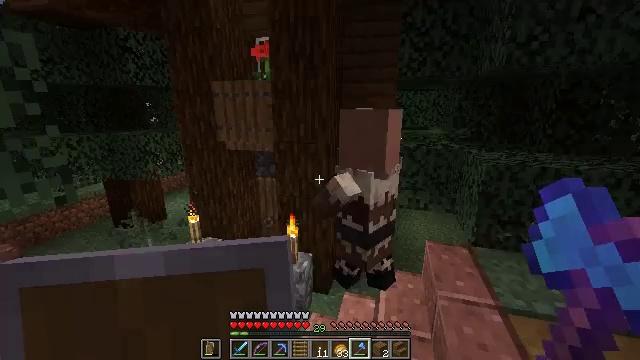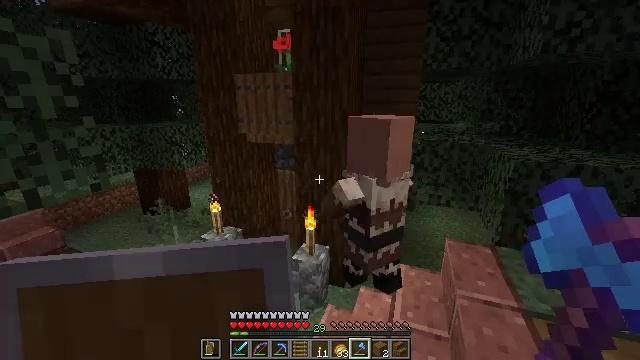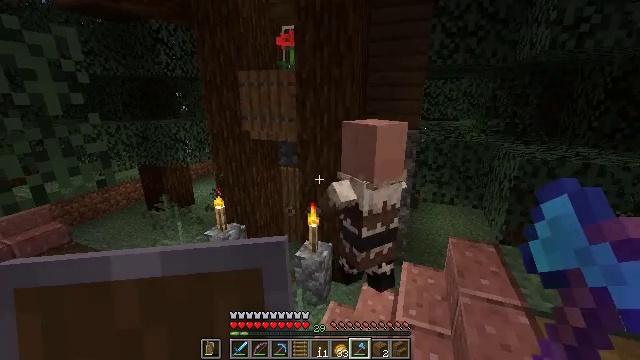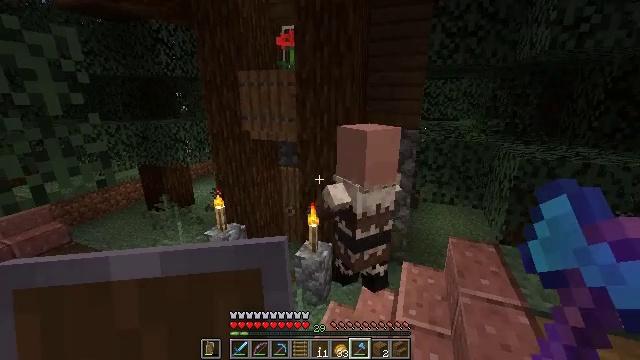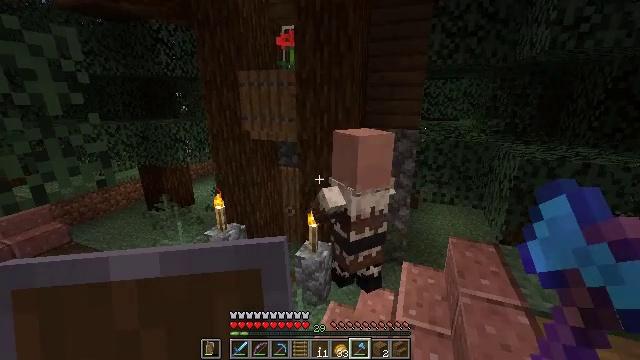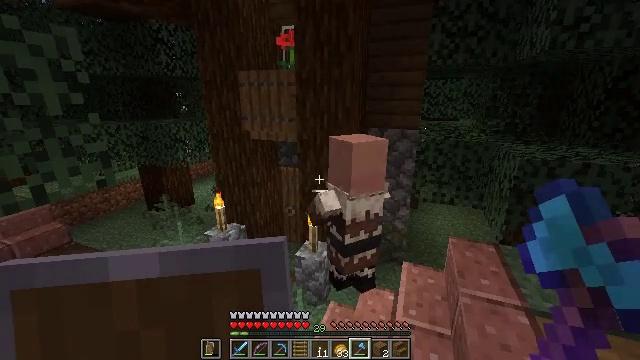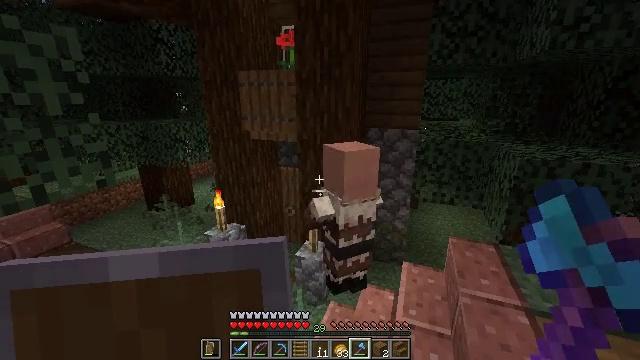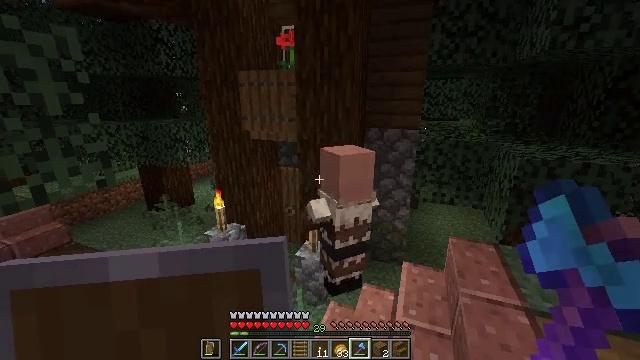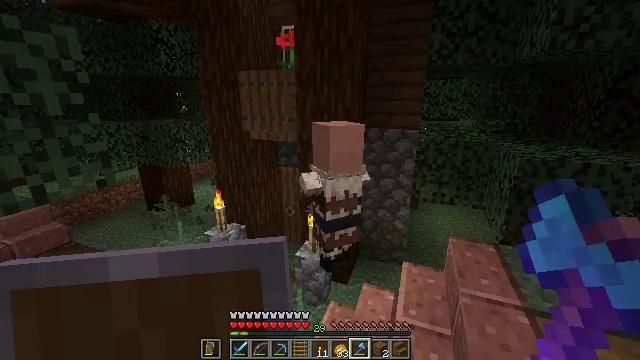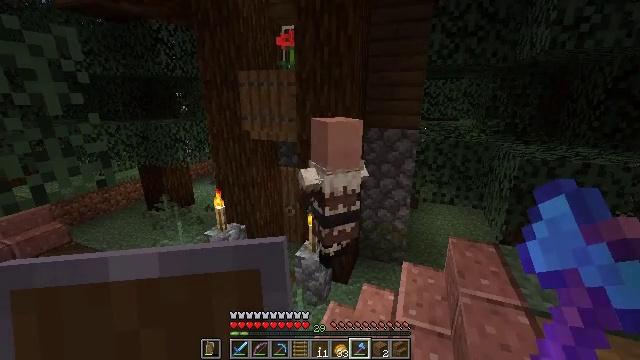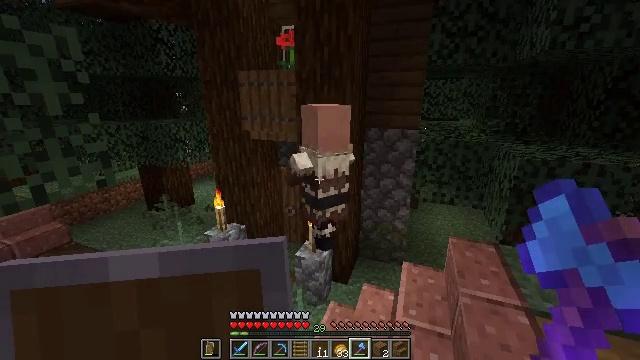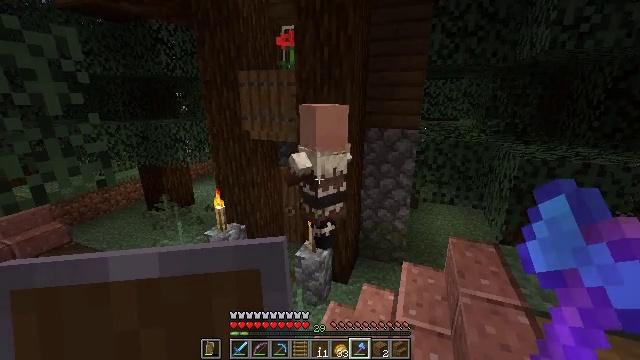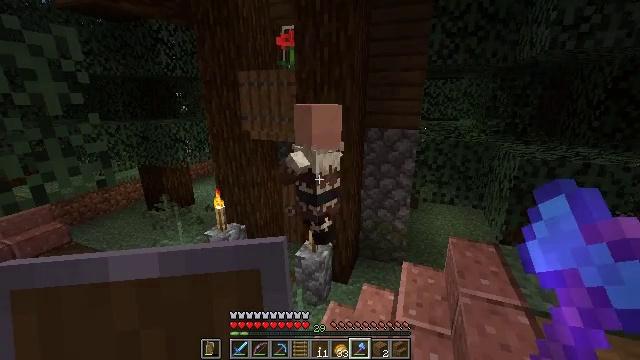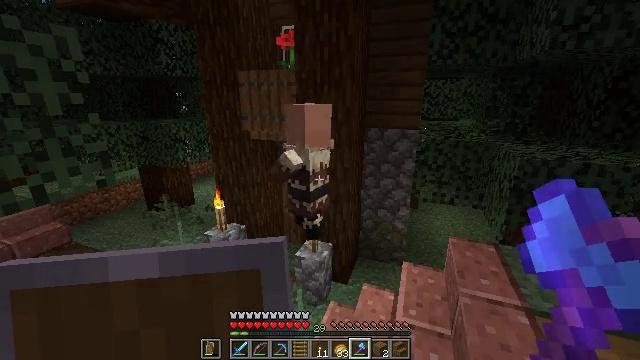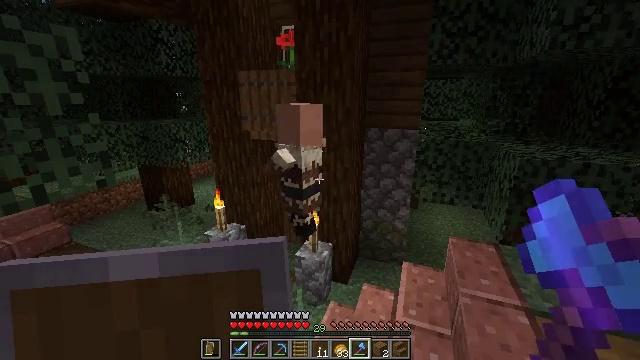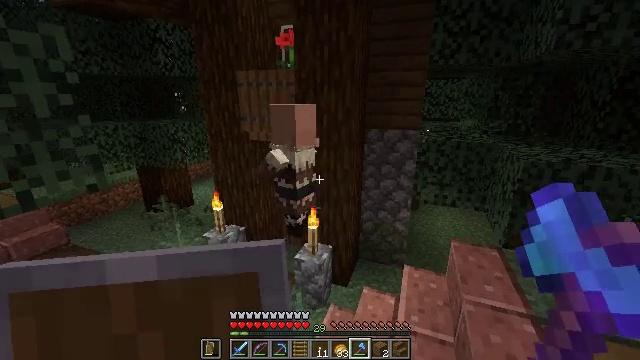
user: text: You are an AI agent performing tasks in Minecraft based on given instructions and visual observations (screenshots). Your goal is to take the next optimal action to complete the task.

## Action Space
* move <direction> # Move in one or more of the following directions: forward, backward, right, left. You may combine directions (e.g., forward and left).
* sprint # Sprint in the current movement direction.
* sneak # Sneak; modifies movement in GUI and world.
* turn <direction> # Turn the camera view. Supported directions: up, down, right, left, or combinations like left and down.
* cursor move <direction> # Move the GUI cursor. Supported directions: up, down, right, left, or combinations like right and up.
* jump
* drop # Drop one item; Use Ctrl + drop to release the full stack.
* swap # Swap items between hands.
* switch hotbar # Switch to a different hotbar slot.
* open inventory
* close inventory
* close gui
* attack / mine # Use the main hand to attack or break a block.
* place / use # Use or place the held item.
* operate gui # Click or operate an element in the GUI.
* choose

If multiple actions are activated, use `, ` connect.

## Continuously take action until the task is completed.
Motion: motion action
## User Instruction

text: Combine wool and orange dye to craft an orange bed.
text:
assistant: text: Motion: turn left and down
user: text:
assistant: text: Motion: no_op
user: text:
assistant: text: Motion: no_op
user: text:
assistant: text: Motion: no_op
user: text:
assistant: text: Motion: no_op
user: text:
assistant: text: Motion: no_op
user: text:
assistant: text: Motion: no_op
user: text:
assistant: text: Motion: no_op
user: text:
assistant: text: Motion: no_op
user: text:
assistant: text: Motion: no_op
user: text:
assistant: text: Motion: no_op
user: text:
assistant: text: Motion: no_op
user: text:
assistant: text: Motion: no_op
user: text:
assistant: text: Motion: no_op
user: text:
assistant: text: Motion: move forward
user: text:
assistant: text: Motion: move forward and move left, turn left and down
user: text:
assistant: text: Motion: move forward and move left
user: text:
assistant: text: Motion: move forward and move left
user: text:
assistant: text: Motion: move forward and move left, turn left and up
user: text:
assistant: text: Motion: move forward and move left, turn left and up
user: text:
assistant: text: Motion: move forward and move left, turn up
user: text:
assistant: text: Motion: move forward and move left, turn up
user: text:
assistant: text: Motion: move forward and move left
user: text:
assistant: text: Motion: move forward and move left
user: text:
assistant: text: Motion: move forward
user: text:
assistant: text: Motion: move forward
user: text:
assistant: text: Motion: move forward, turn right and down
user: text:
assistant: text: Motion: move forward, turn right and down
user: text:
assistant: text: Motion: move forward, turn right and down
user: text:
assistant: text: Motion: move forward, turn right